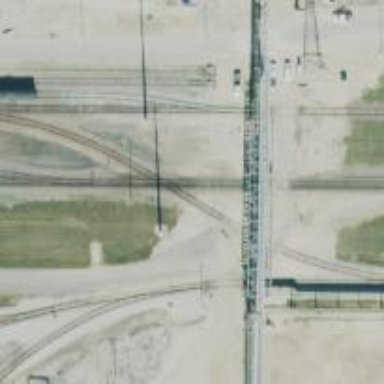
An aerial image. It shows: Railway crossing.